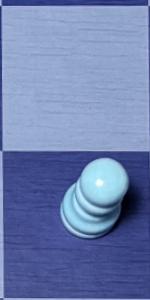
Label: Pawn_White